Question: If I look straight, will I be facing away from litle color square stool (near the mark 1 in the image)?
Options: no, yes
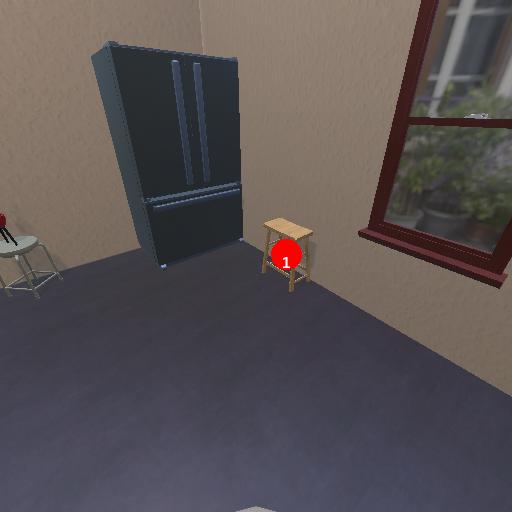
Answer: no